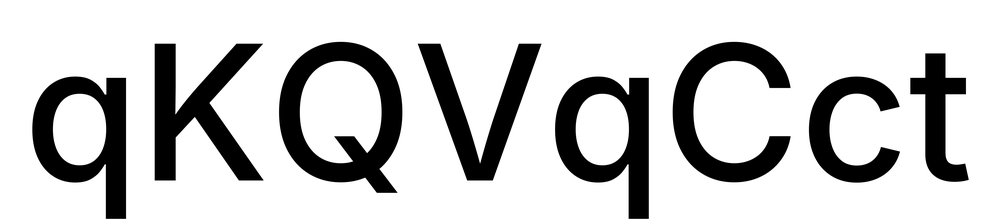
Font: Inter_Medium